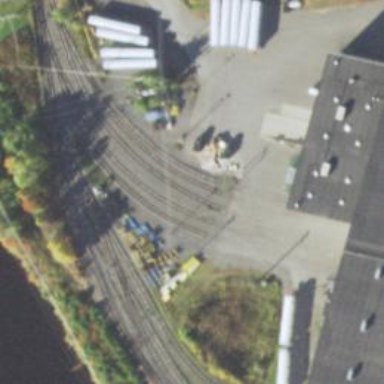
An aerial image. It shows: Rail spur service.